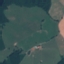
Land use / land cover class: Pasture